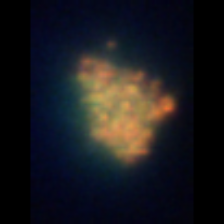
Taxon: Unknown_detritus
Group: Unknown